Question: I need to make an app that is able to read the Google Pay Pass event ticket through NFC. But I can't find any way how to deal with it. I saw some top apps in Google Play, as PassWallet and Passes, which works with such event tickets.
But they all could add a new ticket through scanning barcode only, not through NFC touch. I tried to open a ticket in Google Pay app and read it through another phone's NFC reader but didn't receive any information about the ticket, I always receive my default credit card info even when I open needed card.
So my question is that is it possible to read Google Pay Pass event ticket through another phone's NFC, as in the picture below?

If yes, could you share with me some example codes on how to do it?
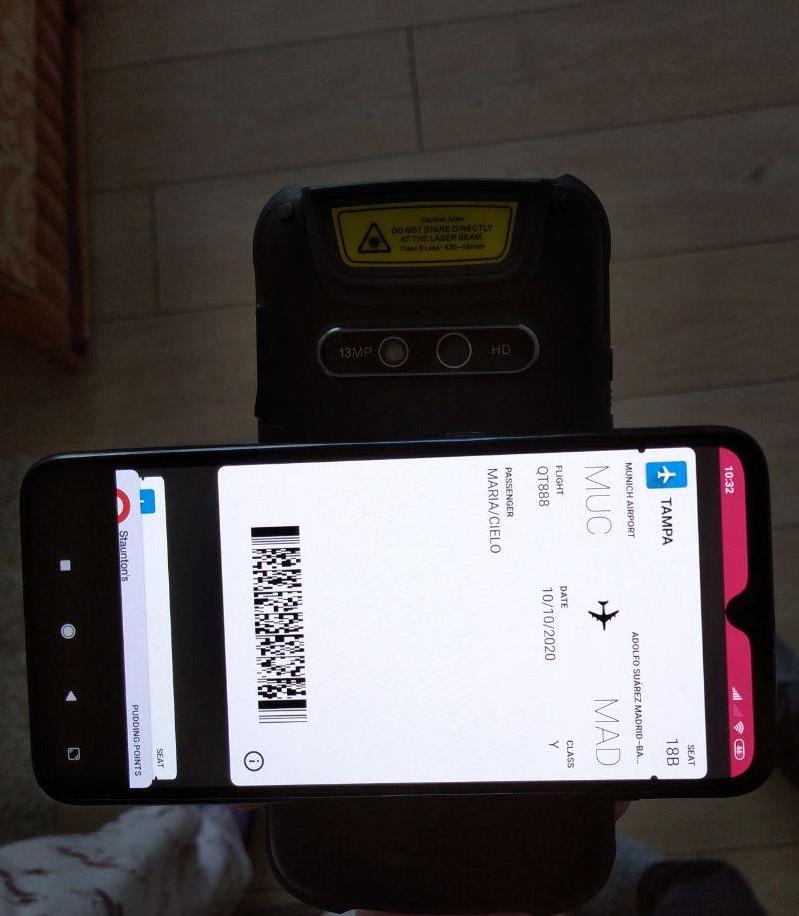
Answer: Yes it is possible.
For a Google Pay issued pass the pass must be saved to <URL> set as below:
'''
{
...
"smartTapRedemptionValue": "Value to Transmit",
...
}
'''
The device acting as the terminal (reads the pass) must implement the <URL> and present the collector id, and signed payload to the mobile device to authenticate the terminal and send passes that it can redeem.
The passes class also has the <URL> 'redemptionIssuers' can specify which terminal's collector id can redeem it.
In order to implement <URL> and that has the details on how to configure a device acting as a terminal to read passes.
There are also already certified supported terminal <URL> available.